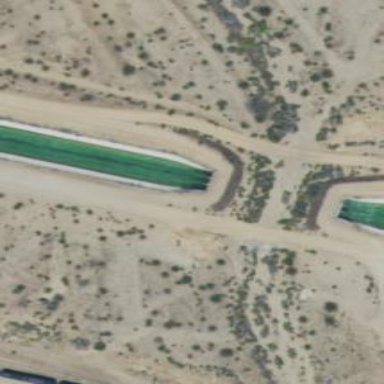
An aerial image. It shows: Culvert tunnel passing under canal.